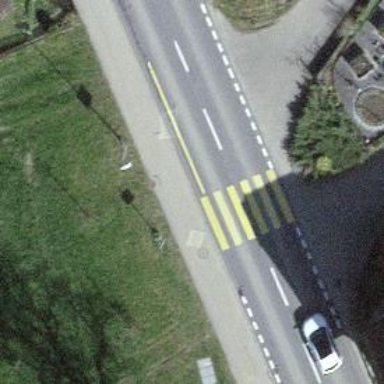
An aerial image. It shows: Uncontrolled zebra crossing with zebra markings.